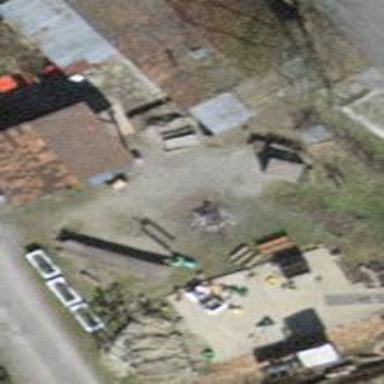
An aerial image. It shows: Unpaved playground.